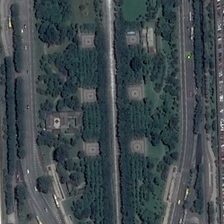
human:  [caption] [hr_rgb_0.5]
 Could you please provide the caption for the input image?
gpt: the square is surrounded by many dark green trees and buildings .

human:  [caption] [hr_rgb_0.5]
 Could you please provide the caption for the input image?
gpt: a square with many green trees is between two parallel roads .

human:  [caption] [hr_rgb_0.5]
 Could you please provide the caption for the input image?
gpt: the straight road passes through the central ellipse .

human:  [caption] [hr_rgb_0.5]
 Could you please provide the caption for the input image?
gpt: a square with many green trees is between two parallel roads .

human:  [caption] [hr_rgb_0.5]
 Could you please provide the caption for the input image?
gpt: the square is surrounded by many dark green trees and buildings .